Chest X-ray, AP view. Patient: 54 years old, sex M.
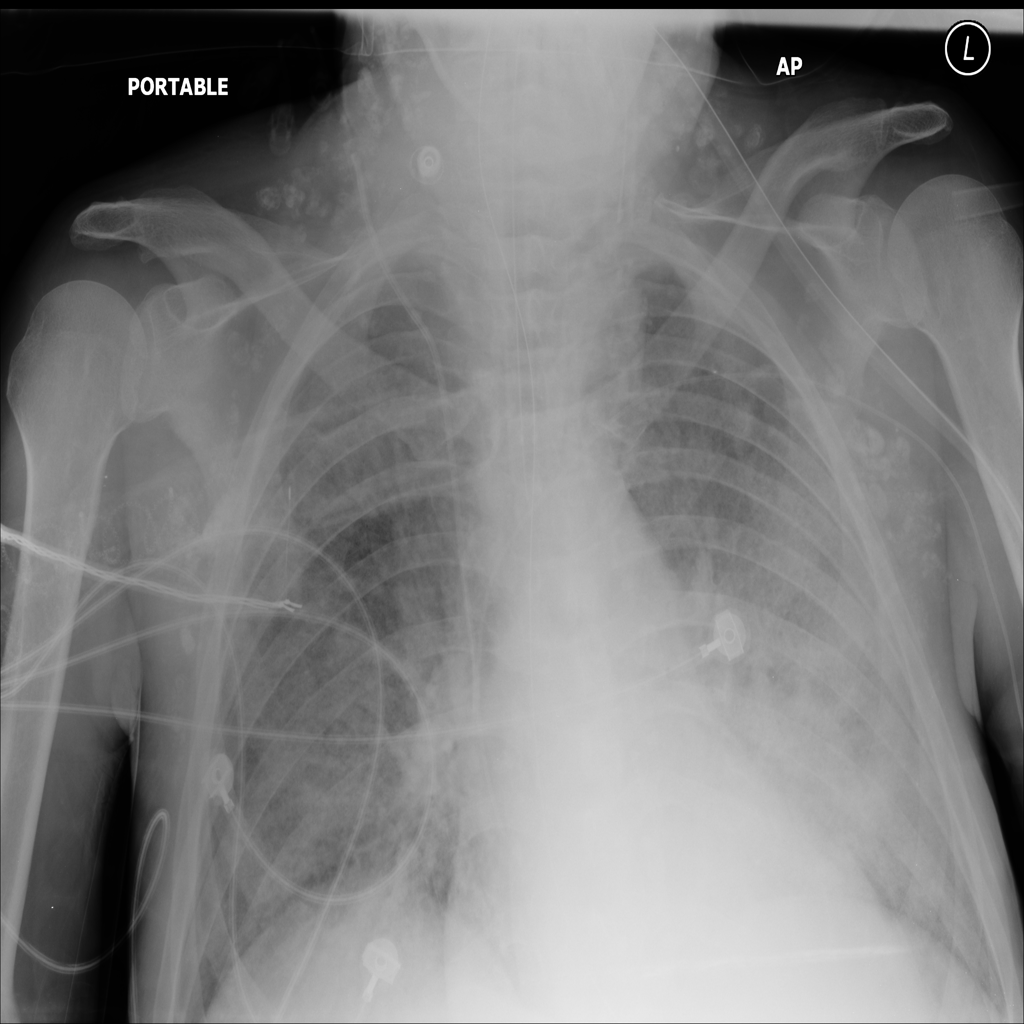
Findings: No Finding